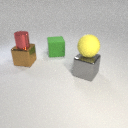
large yellow rubber sphere in front of small red metal cylinder